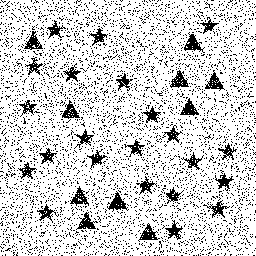
Squares: 0
Triangles: 10
Stars: 22
Total shapes: 32